Question: I have a footer I am making for a webpage that looks like this
As you can see the right column will not stay in line with the others and the spacing between them is not even. The gradient behind each column is a picture. I tried using pull-right but when I go to resize then it looks weird and doesn't stack on top of each other. Here's my HTML:
'''
<div class="row">
<div class="gradient left">
<div class="text-center button-center">
<a class="btn btn-danger " href="http://nhgreatlakes.com/Portals/Merit/tabid/1298/Default.aspx">
<i class="fa fa-external-link fa-lg"></i> LAUNCH NEW HORIZONS<br>PORTAL</a>
</div>
</div>
<div class="gradient text-center center">
<div class="vertical-center">
<h4 id="connect">Connect With Us!</h4>
<a href="https://www.facebook.com/meritnetwork"><i class="fa fa-facebook fa-2x"></i></a>
<a href="https://twitter.com/meritnetwork"><i class="fa fa-twitter fa-2x"></i></a>
<a href="http://merit.edu/contact/"><i class="fa fa-envelope fa-2x"></i></a></div>
</div>
<div class="gradient text-center right">
<h3 id="ML">Click to view our upcoming events</h3>
<a href="http://merit.edu/learning/"><i class="fa fa-calendar fa-2x" ></i></a></div>
</div>
'''
and here's the CSS:
'''
.gradient{
width: 278px;
height: 106px;
background-image: url('gradient.png');
}
.button-center{
position: relative;
top: 50%;
transform: translateY(-50%);
}
.vertical-center{
position: relative;
top: 50%;
transform: translateY(-50%);
}
.left{
float: left;
}
.center{
margin-right: auto;
margin-left: auto;
}
.right{
float: right;
}
'''
I need each section to be evenly spaced and to stack correctly when it's resized. And the footer spans the whole container FYI.
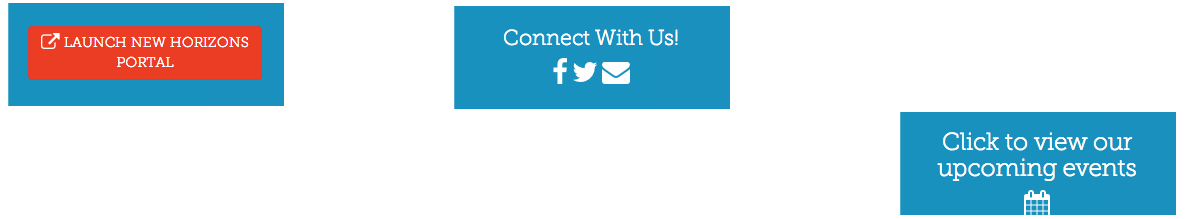
Answer: within the '<div class = 'row'>' can add the '<div class = "col-sm-4 '>' as shown in the <URL> of bootstrap
'''
<div class="row">
<div class="col-sm-4" style='background: #55D946'>a</div>
<div class="col-sm-4" style='background: #5333EC'>b</div>
<div class="col-sm-4" style='background: #D8F02F'>c</div>
</div>
'''